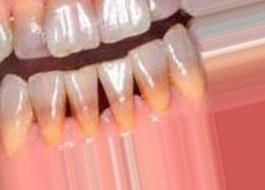
Condition: Tooth Discoloration